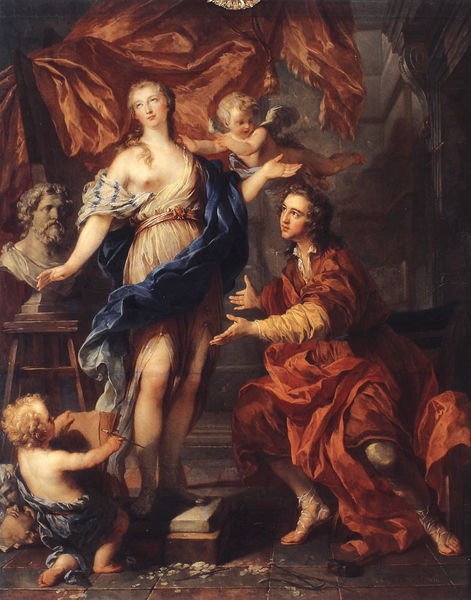
Titel: Pygmalion
Künstler: Francois Lemoyne
Institution: Tours, Musée des Beaux-Arts
Schlagwörter: blau, dunkel, flügel, gemälde, mann, nackt, braun, brust, busen, frankreich, frau, haar, hell, gürtel, rot, schleier, tuch, malerei, bart, blond, barock, falten, hände, öl, gewand, haare, kind, locken, engel, putte, skulptur, beine, düster, ölgemälde, büste, maler, halbnackt, knie, schnalle, antike, buch, schönheit, scherpe, mythologie, pinsel, sandale, jüngling, hammer, venus, anbeten, putten, maria, putti, bildhauer, puten, frua, meißel, chiton, marianne, homer, engle